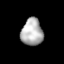
Tissue: lung
Cell type: Epithelial cells
Senescence score: 0.1807
Nuclear area (px): 573
Mean DAPI intensity: 176.759